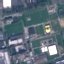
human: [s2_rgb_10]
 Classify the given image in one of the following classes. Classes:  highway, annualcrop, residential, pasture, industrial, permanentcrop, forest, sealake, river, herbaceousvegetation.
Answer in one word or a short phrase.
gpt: Industrial